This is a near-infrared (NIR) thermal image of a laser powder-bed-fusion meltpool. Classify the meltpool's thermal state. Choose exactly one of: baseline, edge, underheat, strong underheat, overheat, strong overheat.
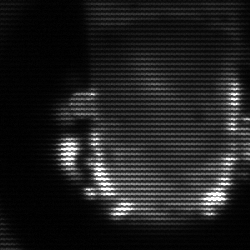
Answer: baseline